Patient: sex M, age 73
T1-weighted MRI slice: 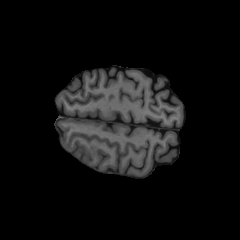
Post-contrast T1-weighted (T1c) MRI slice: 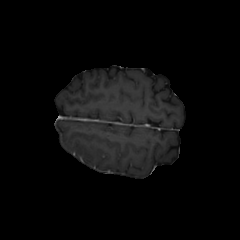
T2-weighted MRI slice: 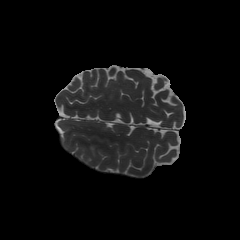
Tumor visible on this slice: yes
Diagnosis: Glioblastoma, IDH-wildtype
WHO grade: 4